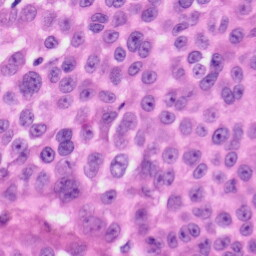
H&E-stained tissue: Skin